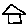
Label: house